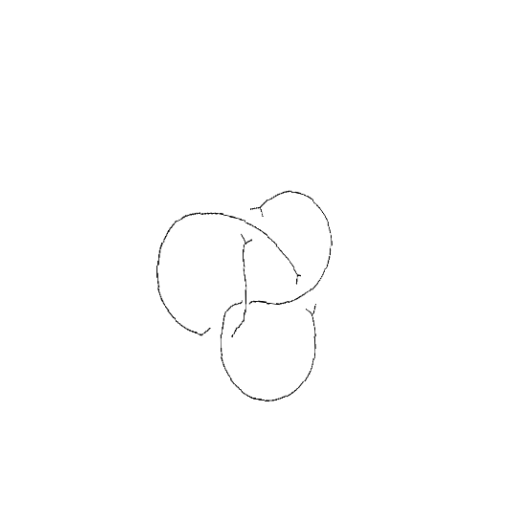
Crossing number: 4